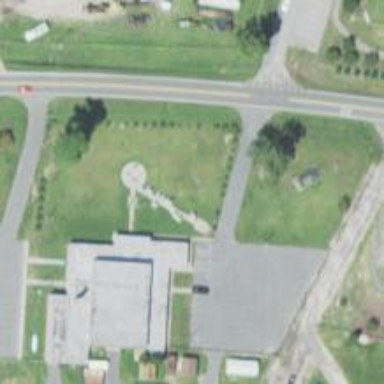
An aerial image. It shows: Memorial site with historic significance.